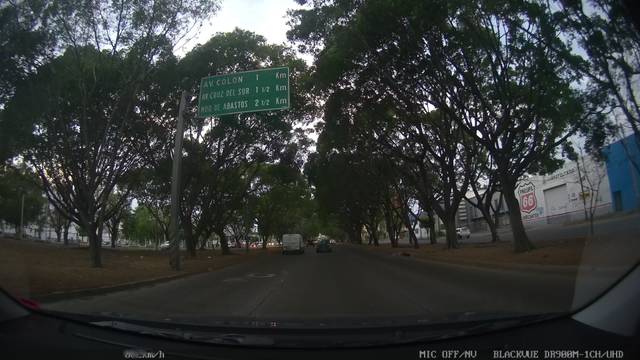
Region: Mexico
Coordinates: 20.645, -103.357